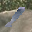
Label: 1